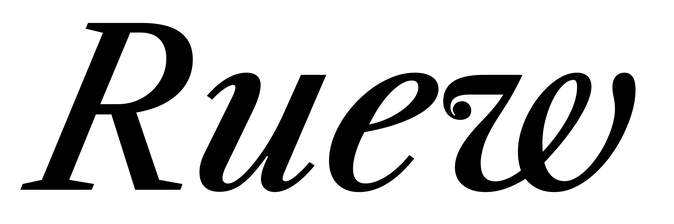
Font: LibreCaslonText-Italic_Medium_Italic